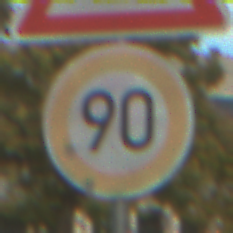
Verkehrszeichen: Geschwindigkeit90
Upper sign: DoppelkurveZunaechstLinks
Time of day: MorningAfternoon
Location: Outdoor (Urban)
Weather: PartlyCloudy
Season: NotSpecified
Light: Natural